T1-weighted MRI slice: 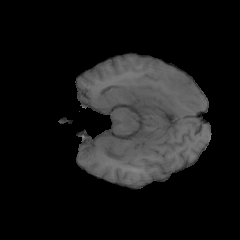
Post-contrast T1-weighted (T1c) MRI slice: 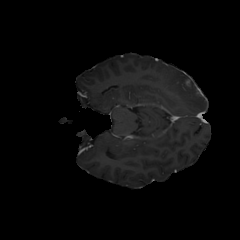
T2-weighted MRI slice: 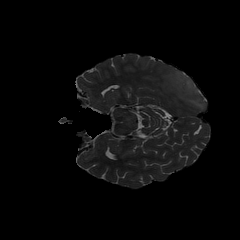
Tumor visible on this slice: yes